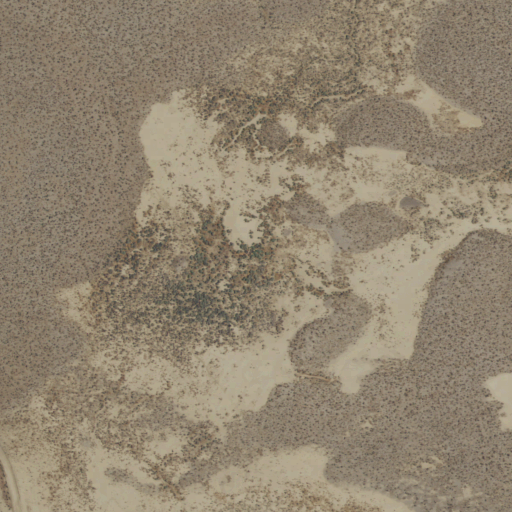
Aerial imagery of valley in California named Rose Valley containing shrub and open development